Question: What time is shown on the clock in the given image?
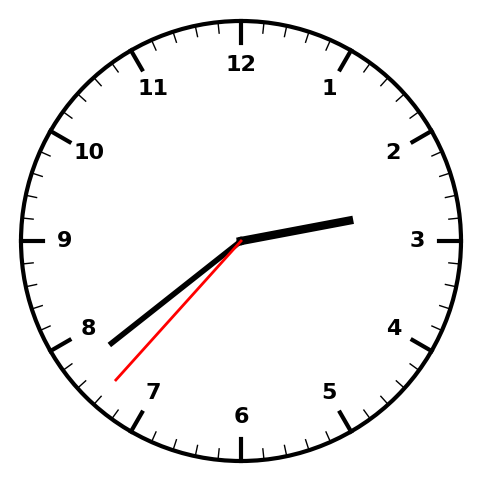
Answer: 02:38:37